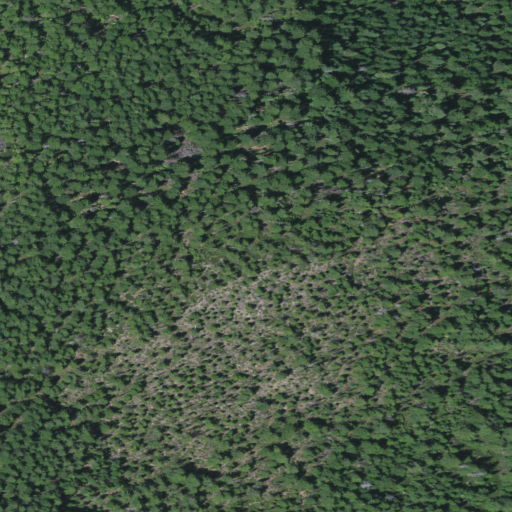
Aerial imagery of mountain in Oregon named Mungers Butte containing only evergreen forest